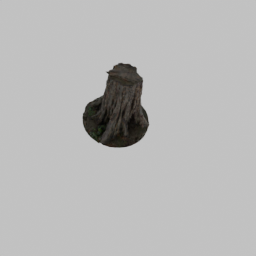
Label: nature